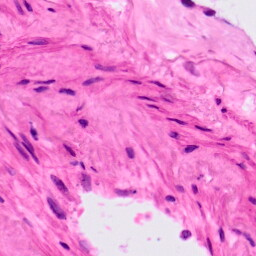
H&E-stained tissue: Lung